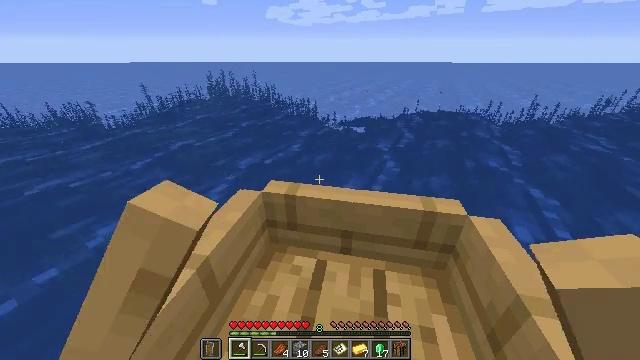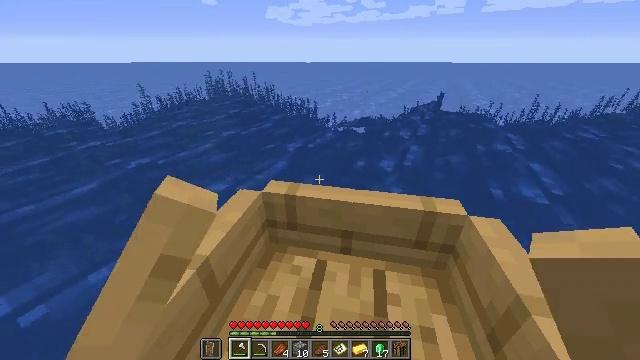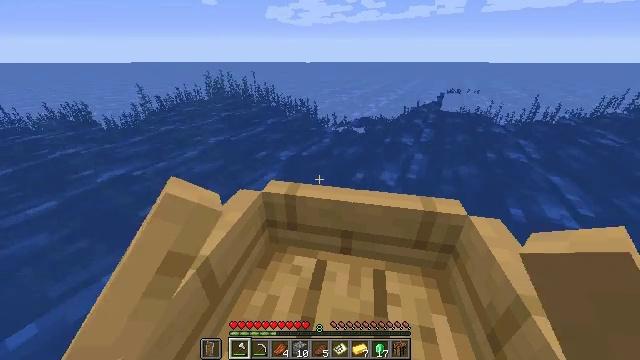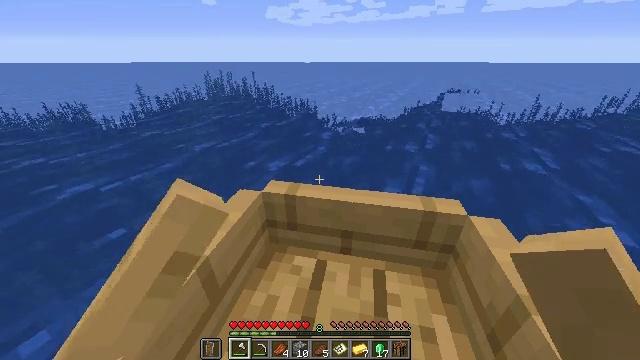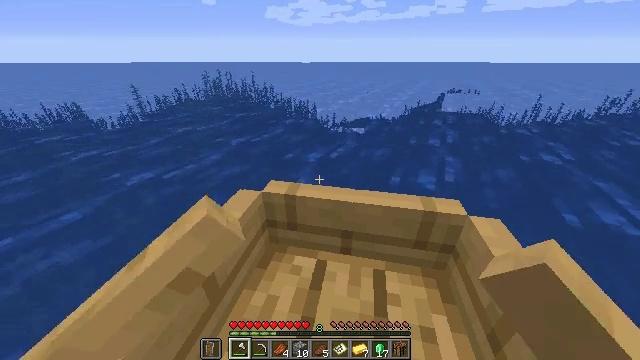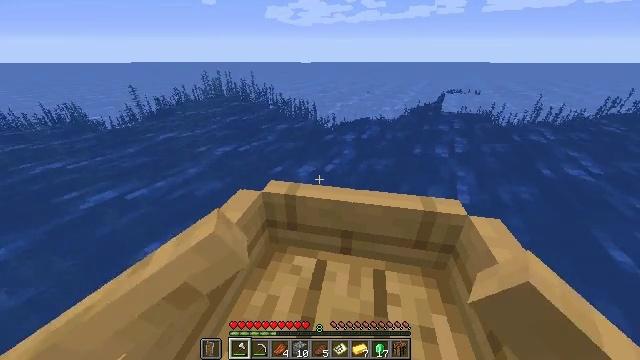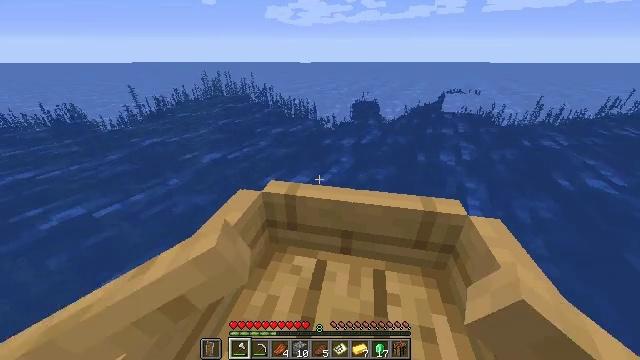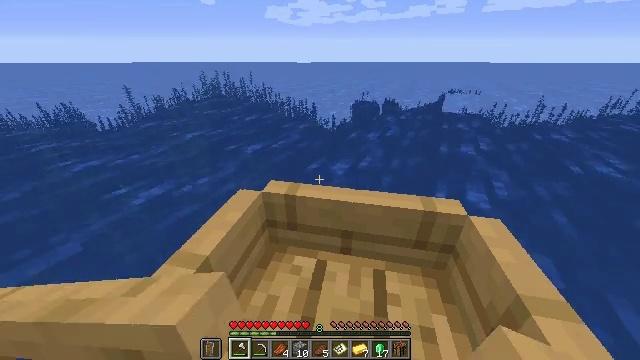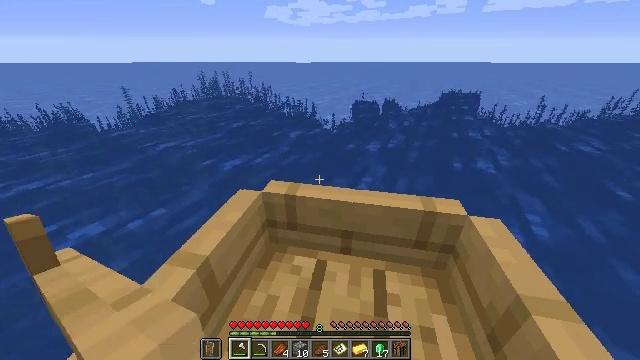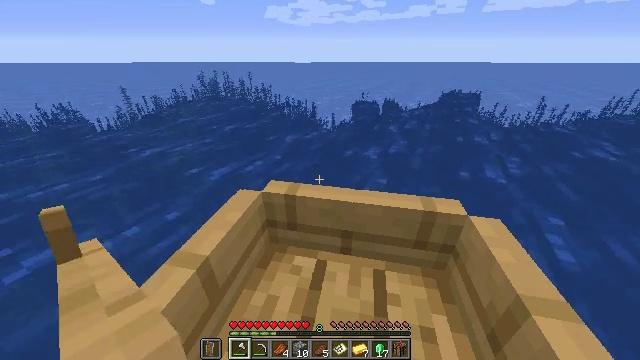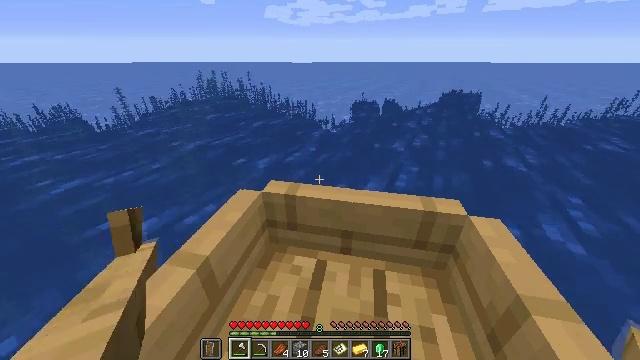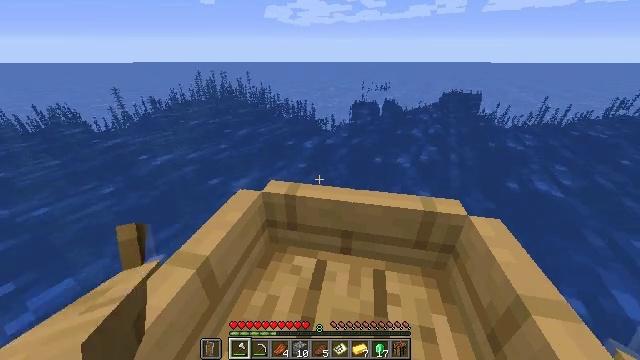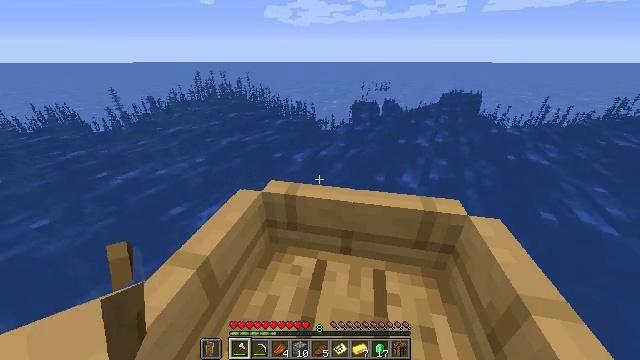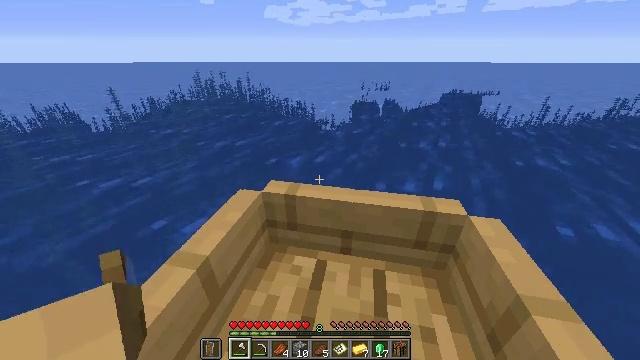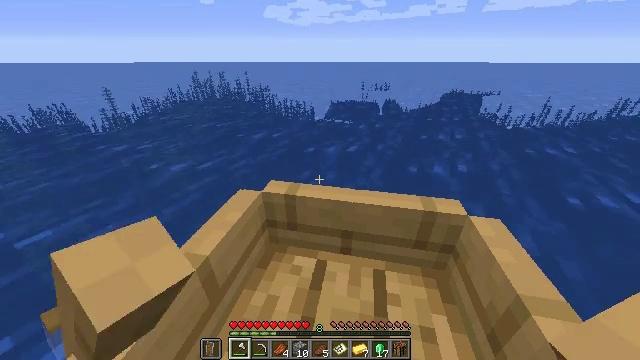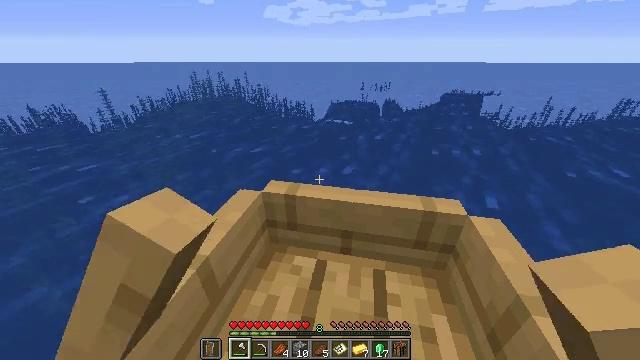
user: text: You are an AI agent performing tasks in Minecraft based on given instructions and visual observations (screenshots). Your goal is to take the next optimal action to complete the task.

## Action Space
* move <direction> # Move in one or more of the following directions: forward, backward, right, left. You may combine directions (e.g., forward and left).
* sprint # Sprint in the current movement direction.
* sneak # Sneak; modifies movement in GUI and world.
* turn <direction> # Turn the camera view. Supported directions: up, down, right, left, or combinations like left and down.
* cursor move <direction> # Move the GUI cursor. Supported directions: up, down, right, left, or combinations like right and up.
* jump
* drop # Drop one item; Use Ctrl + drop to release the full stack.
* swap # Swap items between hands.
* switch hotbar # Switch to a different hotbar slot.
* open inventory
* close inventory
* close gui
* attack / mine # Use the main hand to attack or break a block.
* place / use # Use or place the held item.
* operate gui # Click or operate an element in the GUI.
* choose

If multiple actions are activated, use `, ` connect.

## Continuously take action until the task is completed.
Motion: motion action
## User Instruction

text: Drop a filled map.
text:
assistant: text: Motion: move forward, sprint, jump
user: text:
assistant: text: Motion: move forward, sprint, jump
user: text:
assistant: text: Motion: move forward, sprint, jump
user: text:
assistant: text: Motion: move forward, sprint, jump
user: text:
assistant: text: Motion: move forward, sprint, jump
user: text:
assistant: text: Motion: move forward, sprint, jump
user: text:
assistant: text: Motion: move forward, sprint, jump
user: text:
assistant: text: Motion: move forward, sprint, jump
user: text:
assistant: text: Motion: move forward, sprint, jump
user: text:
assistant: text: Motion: move forward, sprint, jump
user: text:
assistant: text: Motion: move forward, sprint, jump
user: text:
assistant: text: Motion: move forward, sprint, jump
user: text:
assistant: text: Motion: move forward, sprint, jump
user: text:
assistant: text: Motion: move forward, sprint, jump
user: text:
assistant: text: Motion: move forward, sprint, jump
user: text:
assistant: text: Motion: move forward, sprint, jump
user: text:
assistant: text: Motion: move forward, sprint, jump
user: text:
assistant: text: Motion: move forward, sprint, jump
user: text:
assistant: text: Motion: move forward, sprint, jump
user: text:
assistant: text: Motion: move forward, sprint, jump
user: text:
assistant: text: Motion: move forward, sprint, jump
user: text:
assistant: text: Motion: move forward, sprint, jump
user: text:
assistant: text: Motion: move forward, sprint, jump
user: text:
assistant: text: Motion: move forward, sprint, jump
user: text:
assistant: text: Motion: move forward, sprint, jump
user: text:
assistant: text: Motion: move forward, sprint, jump
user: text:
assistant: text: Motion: move forward, sprint, jump
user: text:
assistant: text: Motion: move forward, sprint, jump
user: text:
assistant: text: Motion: move forward, sprint, jump
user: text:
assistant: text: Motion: move forward, sprint, jump